Field crop: maize
Growth stage: 1
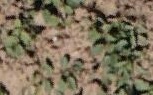
Species: convolvulus